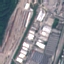
Land use / land cover class: Industrial